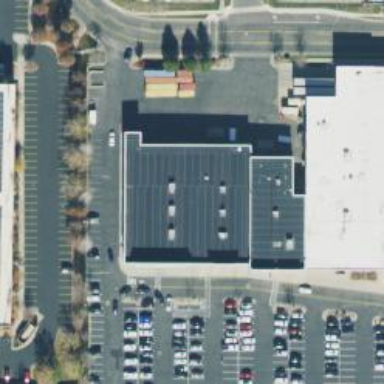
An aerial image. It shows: Retail building.